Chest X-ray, PA view. Patient: 36 years old, sex F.
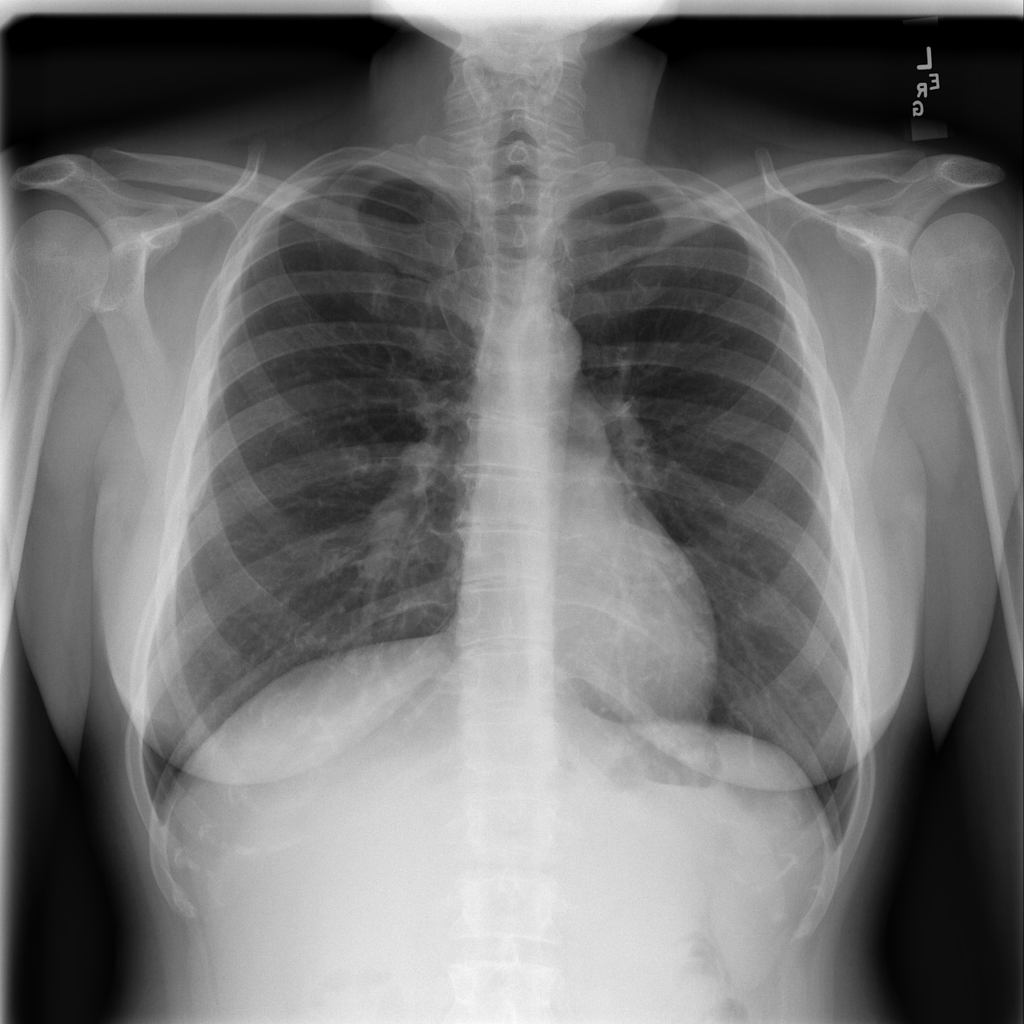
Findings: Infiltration